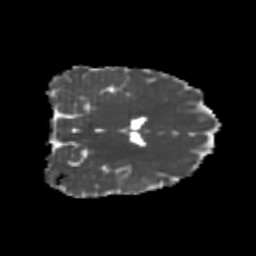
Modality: MD
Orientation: coronal
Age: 24
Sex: female
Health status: healthy
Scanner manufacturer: philips
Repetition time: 7.388 s
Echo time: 0.08599 s